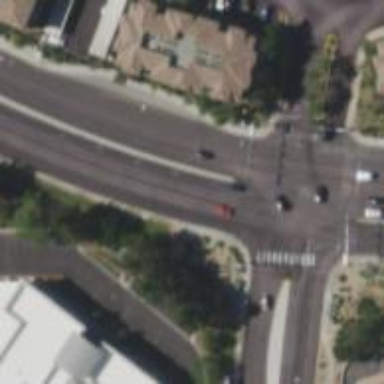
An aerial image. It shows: Solid stop line on the road.